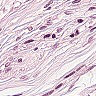
Metastatic tissue present: no